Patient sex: M
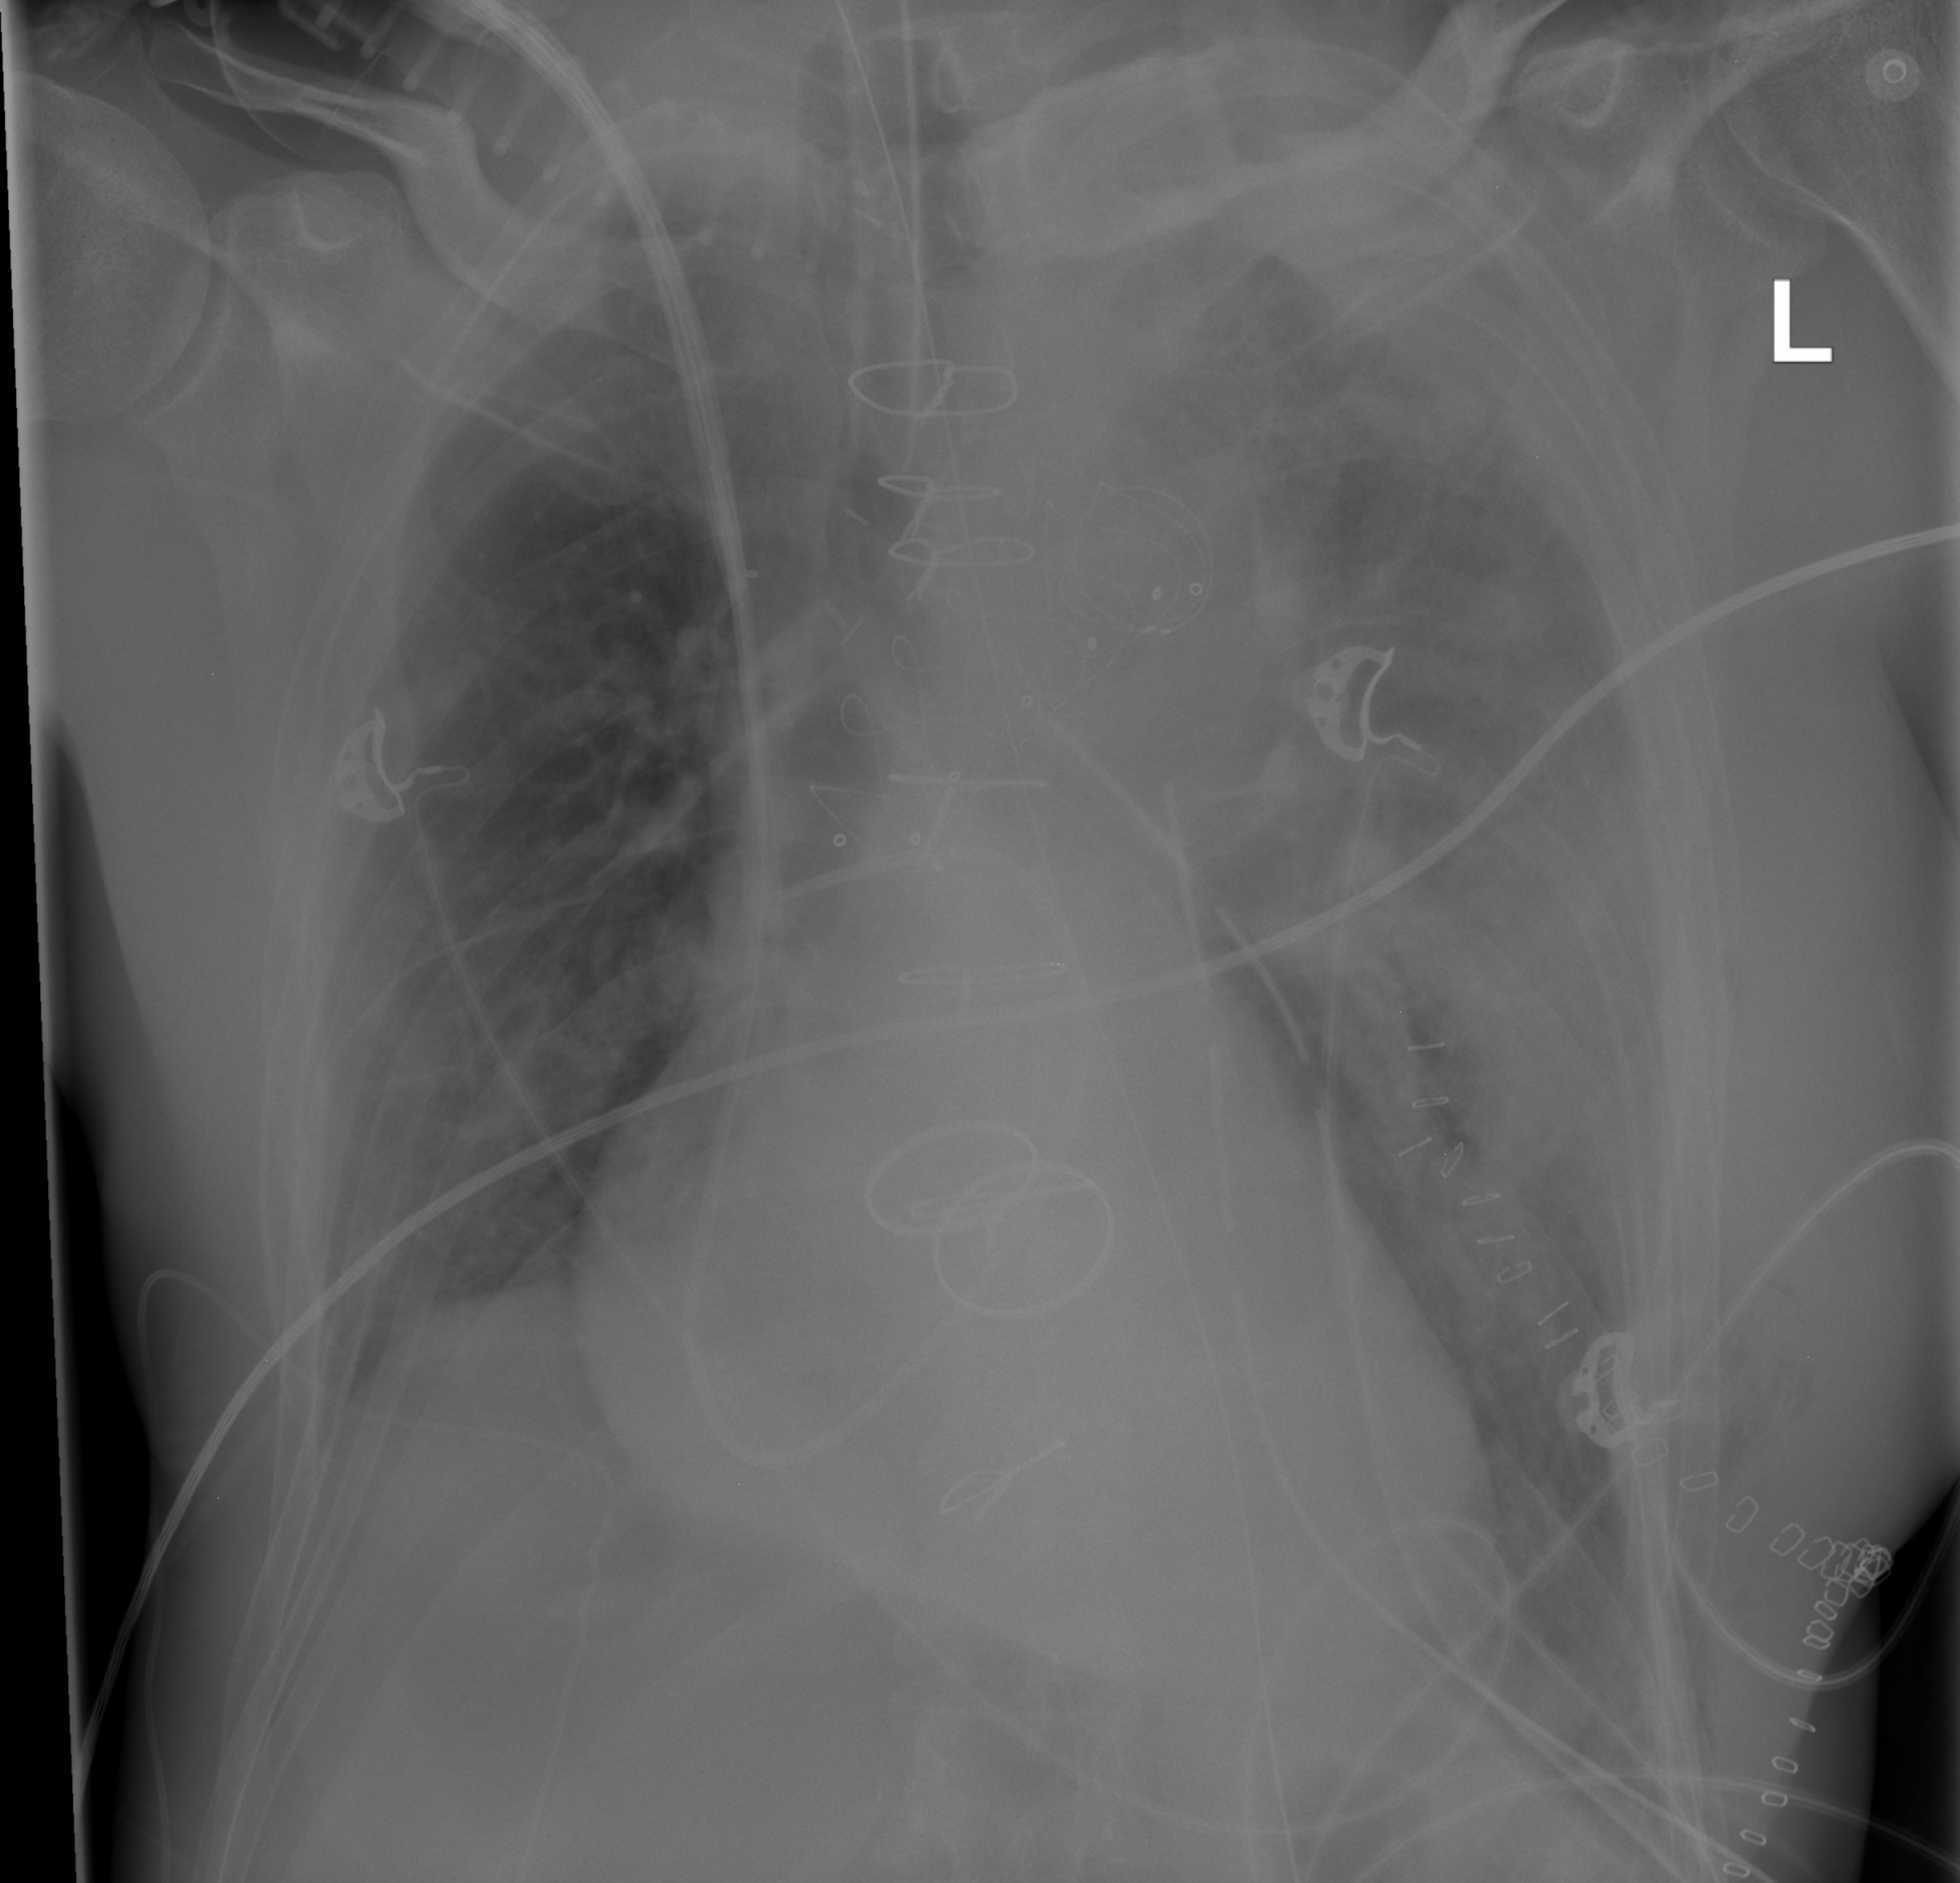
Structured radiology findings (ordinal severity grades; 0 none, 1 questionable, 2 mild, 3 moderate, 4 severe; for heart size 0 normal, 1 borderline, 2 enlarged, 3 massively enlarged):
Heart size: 2
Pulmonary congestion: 1
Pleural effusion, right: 0
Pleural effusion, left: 0
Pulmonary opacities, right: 0
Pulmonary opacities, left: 3
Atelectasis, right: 0
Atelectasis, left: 3